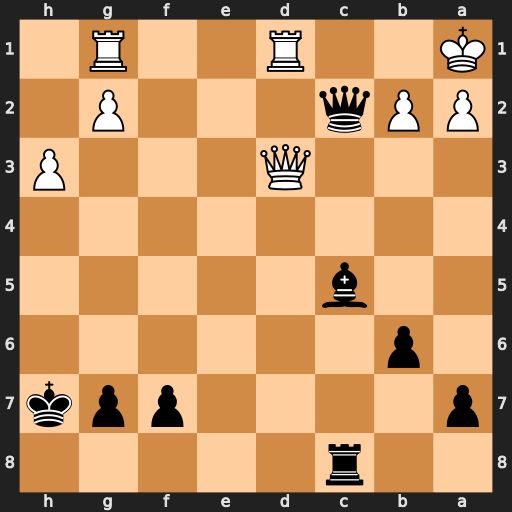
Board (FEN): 2r5/p4ppk/1p6/2b5/8/3Q3P/PPq3P1/K2R2R1
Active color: b
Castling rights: -
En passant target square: -
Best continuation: Qxd3 Rxd3 Bxg1